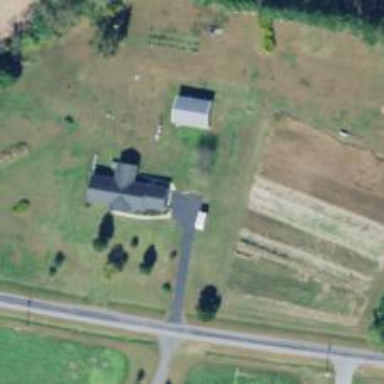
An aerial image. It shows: Driveway.